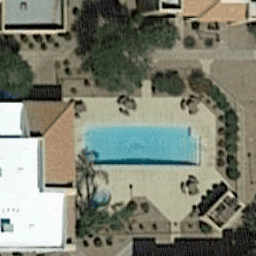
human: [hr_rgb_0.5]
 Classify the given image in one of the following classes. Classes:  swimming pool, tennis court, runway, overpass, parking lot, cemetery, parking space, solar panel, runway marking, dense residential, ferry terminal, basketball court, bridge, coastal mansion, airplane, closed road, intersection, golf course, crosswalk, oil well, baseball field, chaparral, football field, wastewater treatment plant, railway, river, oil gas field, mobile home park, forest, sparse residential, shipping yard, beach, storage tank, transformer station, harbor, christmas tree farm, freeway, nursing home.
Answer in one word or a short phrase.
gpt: swimming pool